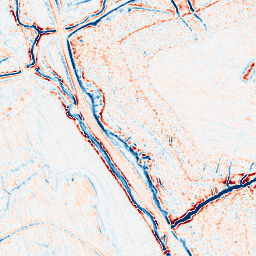
Category: edge_preserving
Decomposition family: bilateral
Decomposition parameters: d: 9
sigma_color: 50
sigma_space: 100
Upsampling method: quadratic
Upsampling parameters: scale: 8
Upsampling scale: 8